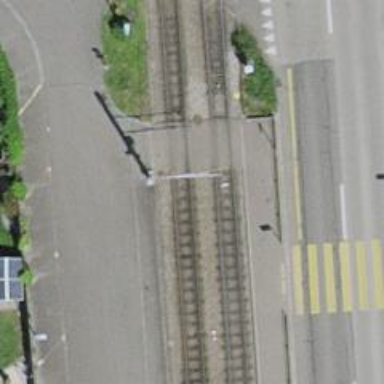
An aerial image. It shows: Railway crossing.